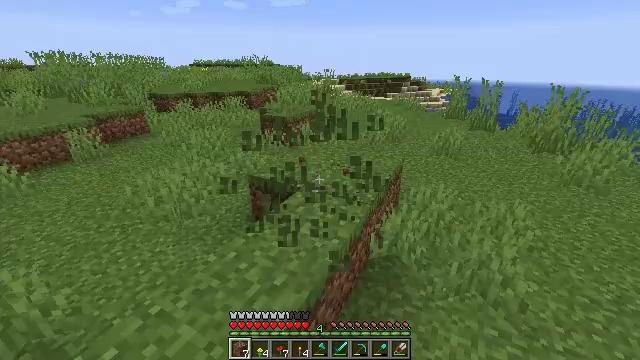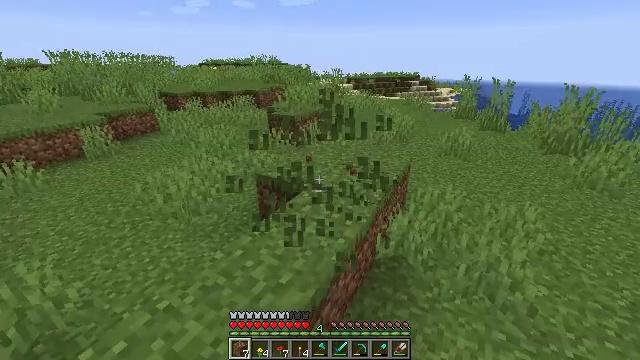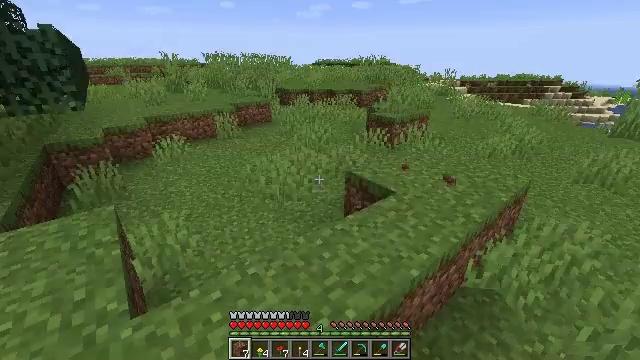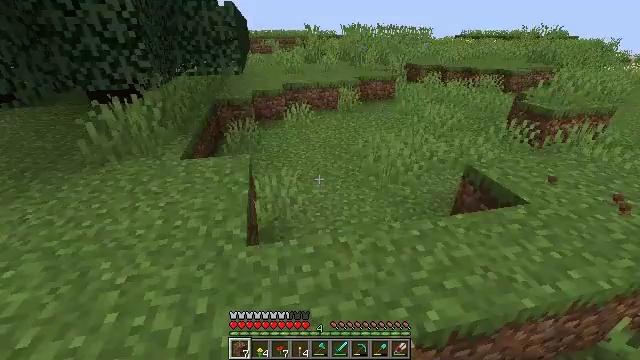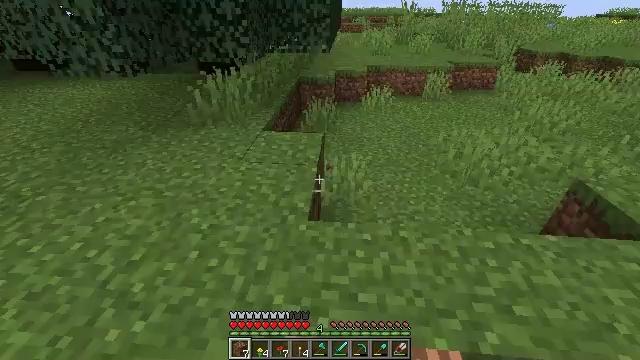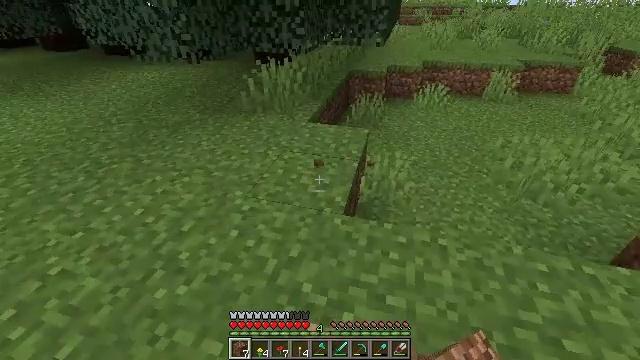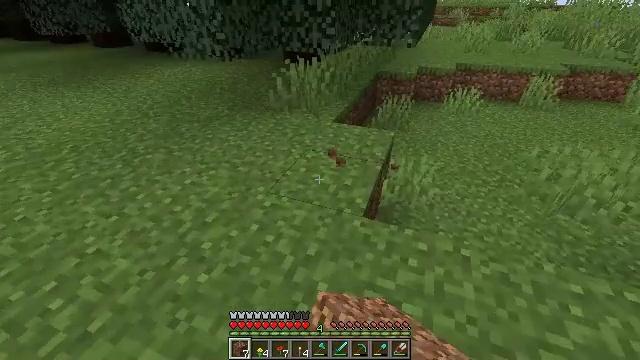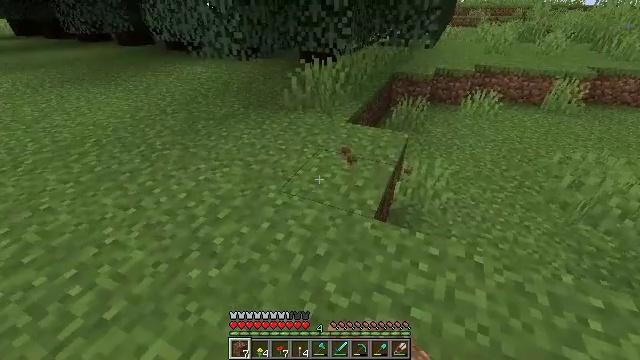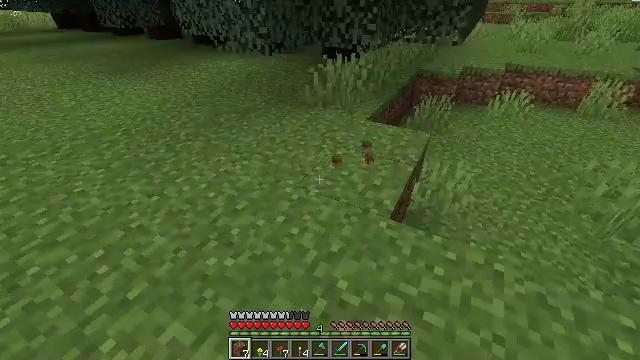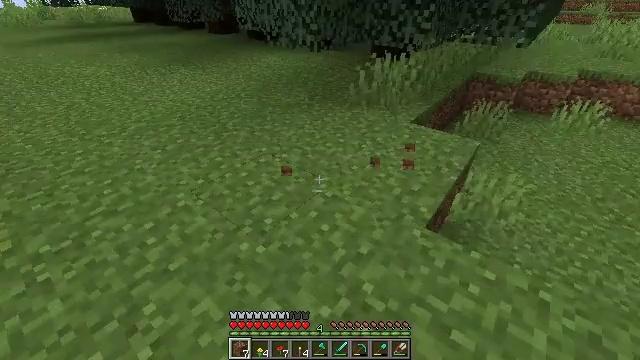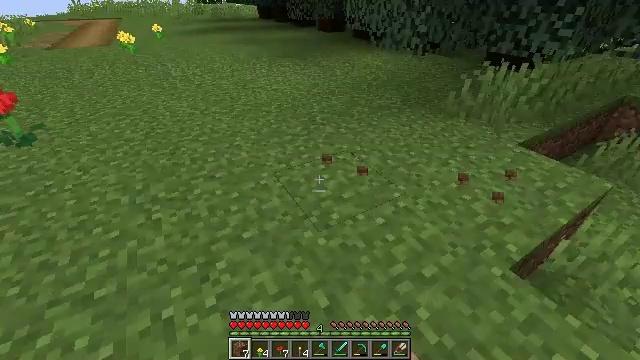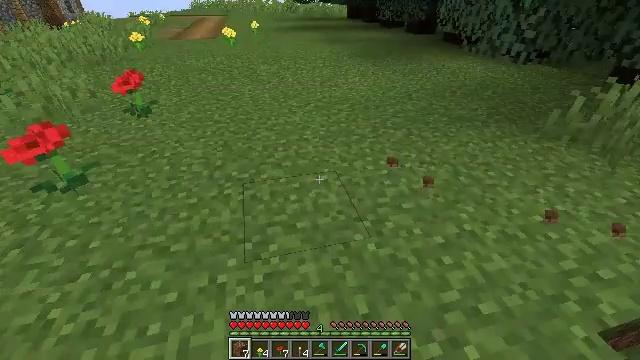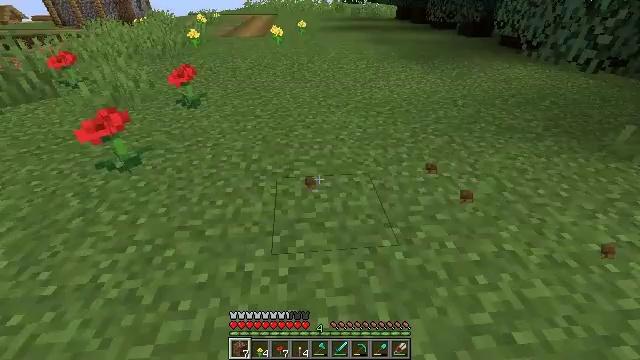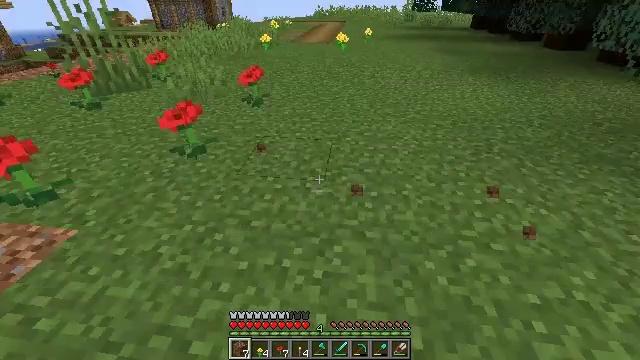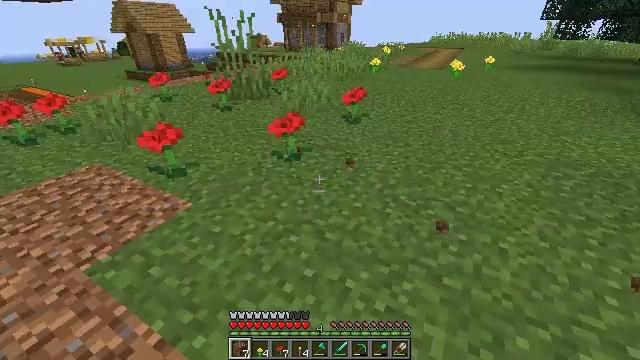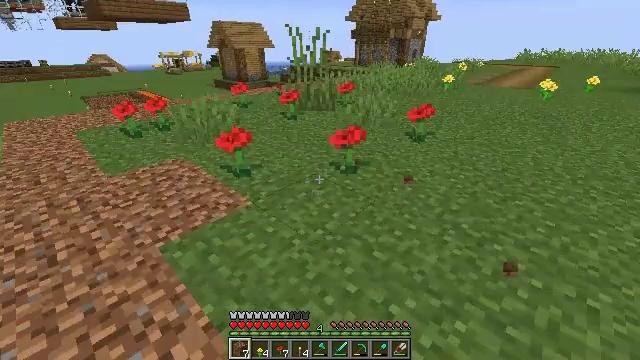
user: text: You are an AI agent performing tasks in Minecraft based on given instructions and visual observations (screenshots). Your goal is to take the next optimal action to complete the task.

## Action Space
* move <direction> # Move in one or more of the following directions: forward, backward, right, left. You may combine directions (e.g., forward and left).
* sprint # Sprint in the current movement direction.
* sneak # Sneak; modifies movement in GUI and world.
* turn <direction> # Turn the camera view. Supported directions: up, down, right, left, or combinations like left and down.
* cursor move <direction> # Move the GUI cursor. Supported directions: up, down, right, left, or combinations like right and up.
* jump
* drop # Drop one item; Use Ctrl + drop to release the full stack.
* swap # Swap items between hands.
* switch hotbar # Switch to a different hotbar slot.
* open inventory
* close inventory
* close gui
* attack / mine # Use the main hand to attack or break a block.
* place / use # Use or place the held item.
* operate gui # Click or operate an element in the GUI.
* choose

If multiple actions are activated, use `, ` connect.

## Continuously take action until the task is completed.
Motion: motion action
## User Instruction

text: Mine the poppy flower.
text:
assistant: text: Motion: turn left, attack / mine
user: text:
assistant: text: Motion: turn left, attack / mine
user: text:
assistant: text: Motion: turn left and down
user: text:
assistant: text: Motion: turn left and down, attack / mine
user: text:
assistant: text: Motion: turn left and down, attack / mine
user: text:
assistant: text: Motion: turn left, attack / mine
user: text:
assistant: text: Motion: turn left
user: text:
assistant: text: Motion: turn left, attack / mine
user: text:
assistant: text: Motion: turn left, attack / mine
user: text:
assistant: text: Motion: turn left, attack / mine
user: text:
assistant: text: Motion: turn left
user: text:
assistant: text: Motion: turn left, attack / mine
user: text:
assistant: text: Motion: turn left and up, attack / mine
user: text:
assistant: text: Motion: turn left and up, attack / mine
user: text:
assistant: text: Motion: turn left and up
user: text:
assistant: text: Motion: move forward, turn left and up
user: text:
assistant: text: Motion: move forward, turn left
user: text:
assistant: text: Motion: move forward
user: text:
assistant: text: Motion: move forward
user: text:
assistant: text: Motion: move forward
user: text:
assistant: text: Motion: move forward
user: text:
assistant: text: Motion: move forward, turn left and down
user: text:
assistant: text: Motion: move forward, turn left
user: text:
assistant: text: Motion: move forward, turn left, attack / mine
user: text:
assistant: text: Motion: move forward, attack / mine
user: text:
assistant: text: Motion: move forward, attack / mine
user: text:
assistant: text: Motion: no_op
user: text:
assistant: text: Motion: no_op
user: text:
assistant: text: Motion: attack / mine